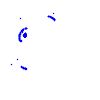
Particle: electron